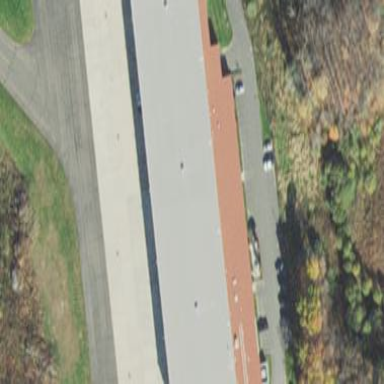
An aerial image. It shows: Hangar building.